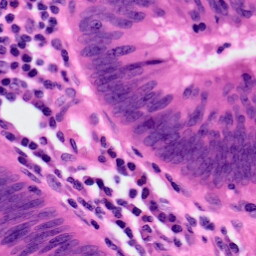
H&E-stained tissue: Colon